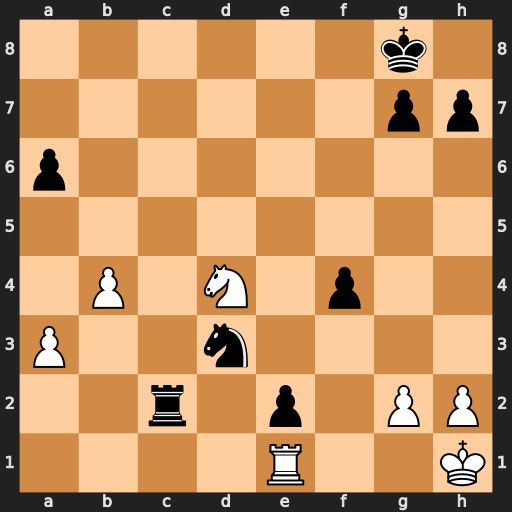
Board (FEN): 6k1/6pp/p7/8/1P1N1p2/P2n4/2r1p1PP/4R2K
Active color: w
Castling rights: -
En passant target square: -
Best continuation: Nxc2 Nxe1 Nxe1